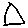
Label: triangle